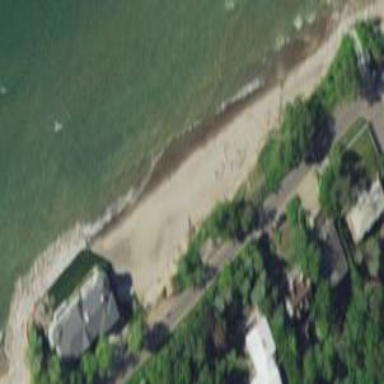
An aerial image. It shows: Sandy beach with natural surroundings.